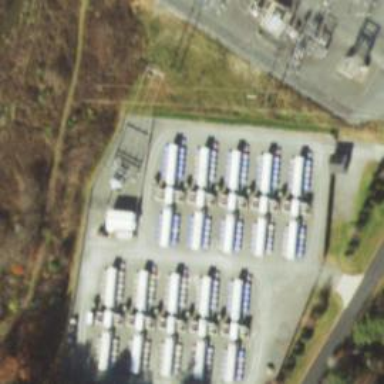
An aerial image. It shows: Generator for power supply.